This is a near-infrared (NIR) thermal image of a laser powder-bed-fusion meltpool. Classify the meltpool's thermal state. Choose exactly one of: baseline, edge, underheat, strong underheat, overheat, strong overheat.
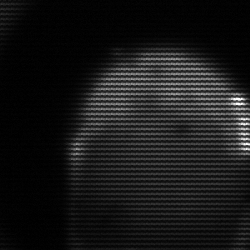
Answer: edge